Field crop: maize
Growth stage: 2
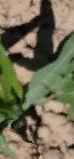
Species: maize